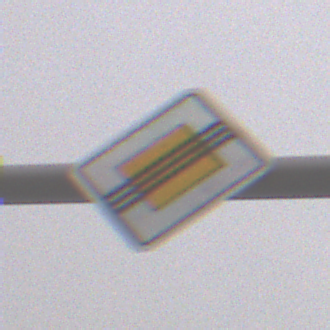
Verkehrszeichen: EndeVorfahrtsstrasse
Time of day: Midday
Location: Outdoor (Nature)
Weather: Overcast
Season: Winter
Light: Natural